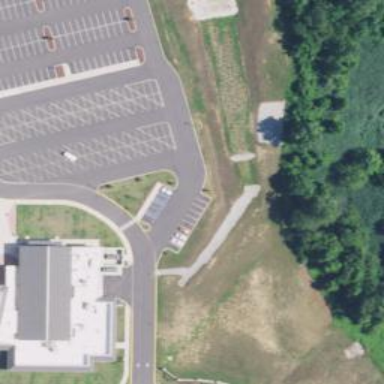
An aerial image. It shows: Parking space.